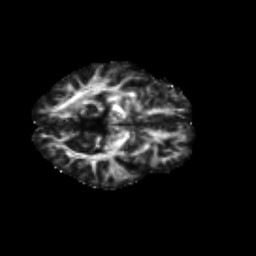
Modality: FA
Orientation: axial
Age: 52
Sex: male
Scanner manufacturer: siemens
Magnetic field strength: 3 T
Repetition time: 4.71 s
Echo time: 0.0906 s